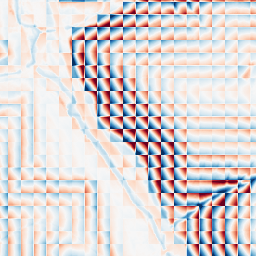
Category: wavelet
Decomposition family: wavelet_biorthogonal
Decomposition parameters: wavelet: bior1.3
level: 4
Upsampling method: cubic_mitchell
Upsampling parameters: scale: 8
Upsampling scale: 8